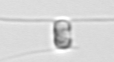
Label: Chaetoceros_similis